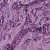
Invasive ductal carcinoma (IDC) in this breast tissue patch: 1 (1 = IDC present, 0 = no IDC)